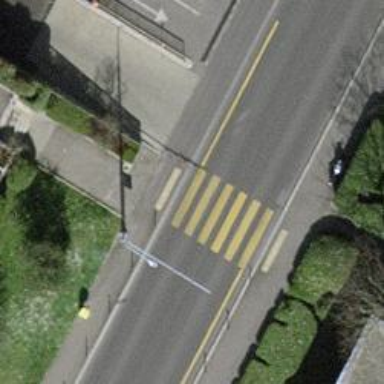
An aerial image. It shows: Marked zebra crossing on the road.